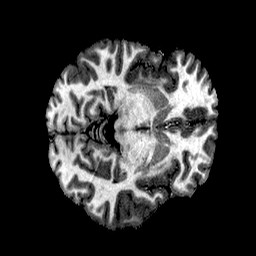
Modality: T1w
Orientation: axial
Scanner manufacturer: ge
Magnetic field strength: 3 T
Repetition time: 0.00766 s
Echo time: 0.003476 s